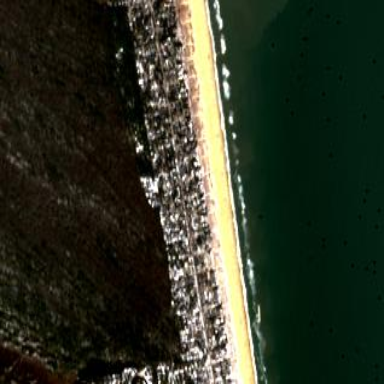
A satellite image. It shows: Sandy beach.